Question: How can i access onDatachange from a ValueEventListener() with in another ValueEventListener() on firebase realtime database from android.
On the below code you can see,the first ValueEventListener() is used to get the UID of the user and the second ValueEventListener() will be used to access the specific value with in the user details node by using the UID which we get from the first ValueEventListener().
But after i get the UID, i could not get access the userDetails node,i get a null pointer exception.
'''
final String referralCodeTxt = ReferralCode.getText().toString().trim();
final DatabaseReference referralDB =FirebaseDatabase.getInstance().getReference();
referralDB.child("referralCodes").orderByValue().equalTo(referralCodeTxt).addListenerForSingleValueEvent(new ValueEventListener() {
@Override
public void onDataChange(@NonNull DataSnapshot dataSnapshot) {
if(dataSnapshot.exists()){
for (DataSnapshot snapshot: dataSnapshot.getChildren()) {
final String referrerUID = snapshot.getKey();
checkReferrer.setText(referrerUID);
referralDB.child("users").child(referrerUID).child("userDetails").addListenerForSingleValueEvent(new ValueEventListener() {
@Override
public void onDataChange(@NonNull DataSnapshot ds) {
Users users = ds.getValue(Users.class);
String mPoints = users.getPoints().toString();
int refPoint = Integer.parseInt(mPoints) + 150;
referralDB.child("users").child(referrerUID).child("userDetails").child("points").setValue(refPoint);
Toast.makeText(SignUpActivity.this,"150 Points has been added to the Referrer", Toast.LENGTH_SHORT).show();
}
@Override
public void onCancelled(@NonNull DatabaseError databaseError) {
}
});
}
}else{
}
'''

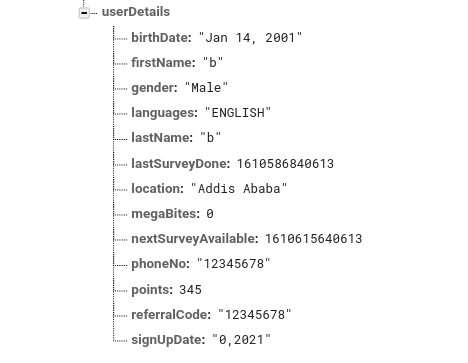
Answer: Check if the second dataSnapshot exists before accessing the child
'''
values'databaseReference.child("referralCodes").orderByValue().equalTo(referralCodeTxt).addListenerForSingleValueEvent(new ValueEventListener() {
@Override
public void onDataChange(@NonNull DataSnapshot dataSnapshot) {
if (dataSnapshot.exists()) {
for (DataSnapshot snapshot : dataSnapshot.getChildren()) {
final String referrerUID = snapshot.getKey();
checkReferrer.setText(referrerUID);
databaseReference.child("users").child(referrerUID).child("userDetails").addListenerForSingleValueEvent(new ValueEventListener() {
@Override
public void onDataChange(@NonNull DataSnapshot dataSnapshot) {
if (dataSnapshot.exists()) {
Users user = dataSnapshot.getValue(Users.class);
Integer refPoints = user.getPoints();
Integer newPoints = refPoints + 150;
Toast.makeText(SignUpActivity.this, "Old Points: " + refPoints, Toast.LENGTH_SHORT).show();
Toast.makeText(SignUpActivity.this, "New Points: " + newPoints, Toast.LENGTH_SHORT).show();
databaseReference.child("users").child(referrerUID).child("userDetails").child("points").setValue(newPoints);
}
}
@Override
public void onCancelled(@NonNull DatabaseError databaseError) {
}
});
}
} else {
Toast.makeText(SignUpActivity.this, "Error: Check referral code! ", Toast.LENGTH_SHORT).show();
return;
}
}
@Override
public void onCancelled(@NonNull DatabaseError databaseError) {
}
});
'''